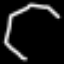
Label: octagon